Interaction volume radius: 5 \u00c5
Interaction volume height: 30 \u00c5
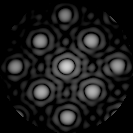
Disorder parameter: 0.06777